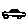
Label: car